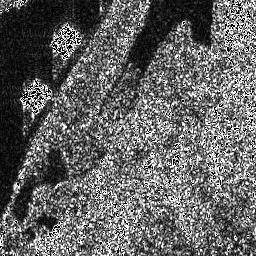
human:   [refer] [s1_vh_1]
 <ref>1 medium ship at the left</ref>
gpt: <box>[[7, 29, 17, 42, 0]]</box>